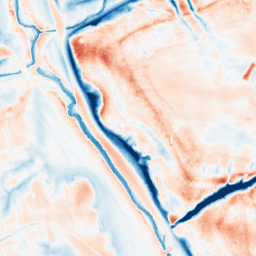
Category: trend_removal
Decomposition family: local_polynomial
Decomposition parameters: window_size: 31
degree: 3
Upsampling method: quadratic
Upsampling parameters: scale: 2
Upsampling scale: 2